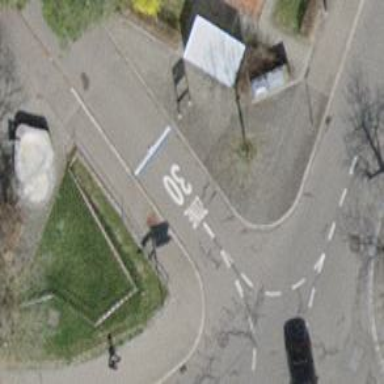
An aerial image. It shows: Unmarked crossing on the road.